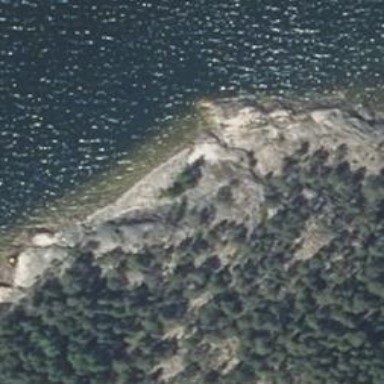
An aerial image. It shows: Natural cliff.